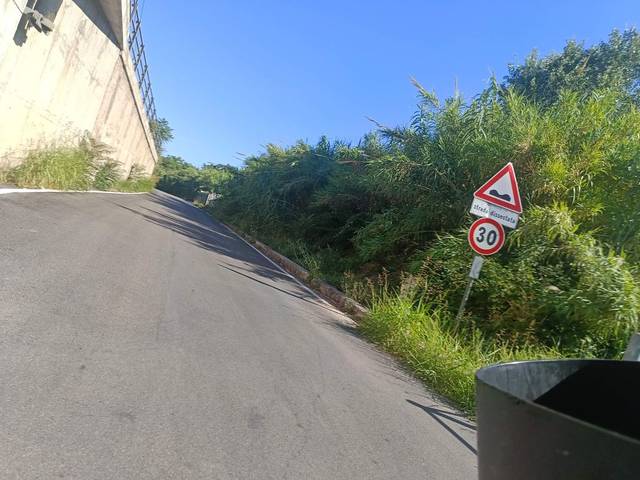
Region: Italy
Coordinates: 42.501, 14.164